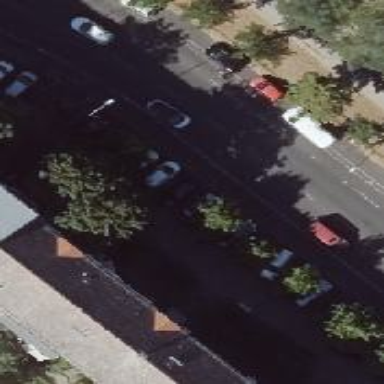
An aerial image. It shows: Collision protection barrier with parking obstacles.